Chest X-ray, PA view. Patient: 62 years old, sex M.
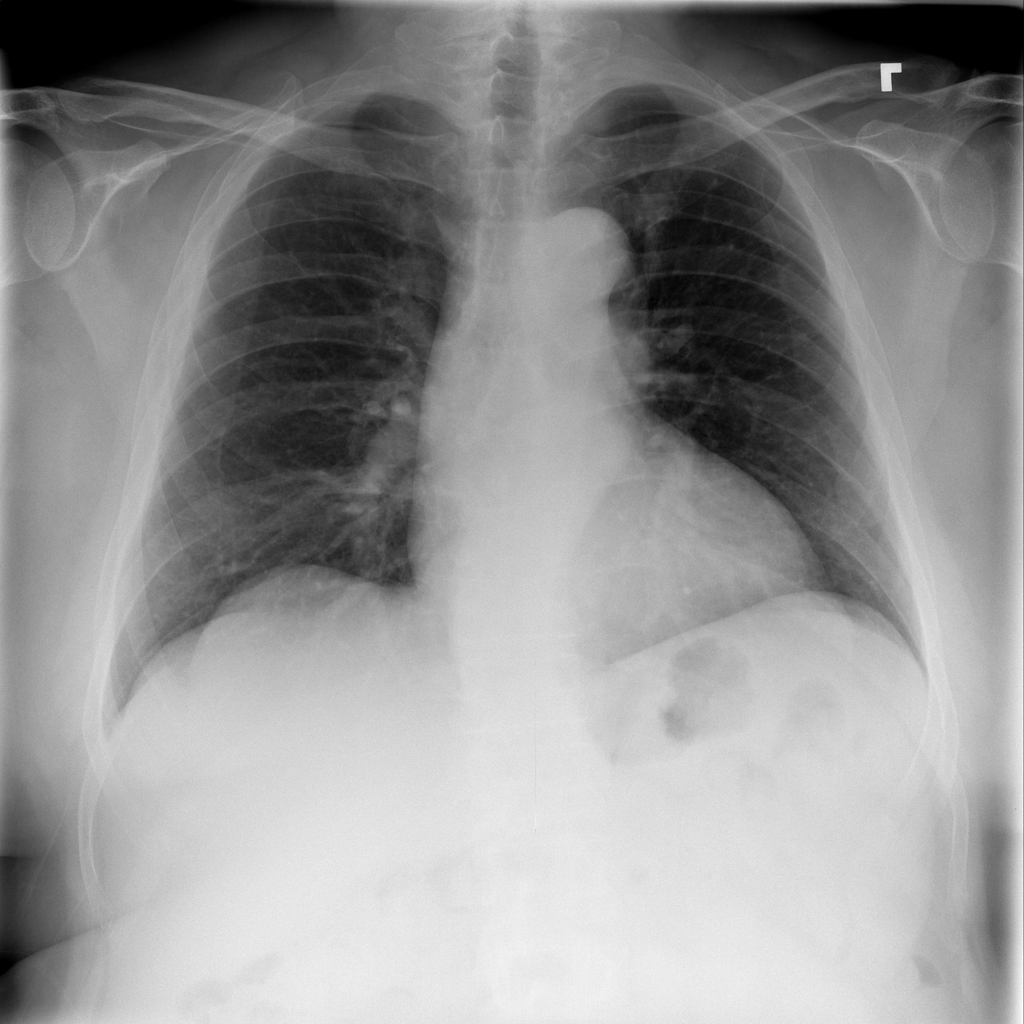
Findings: No Finding